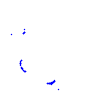
Particle: proton